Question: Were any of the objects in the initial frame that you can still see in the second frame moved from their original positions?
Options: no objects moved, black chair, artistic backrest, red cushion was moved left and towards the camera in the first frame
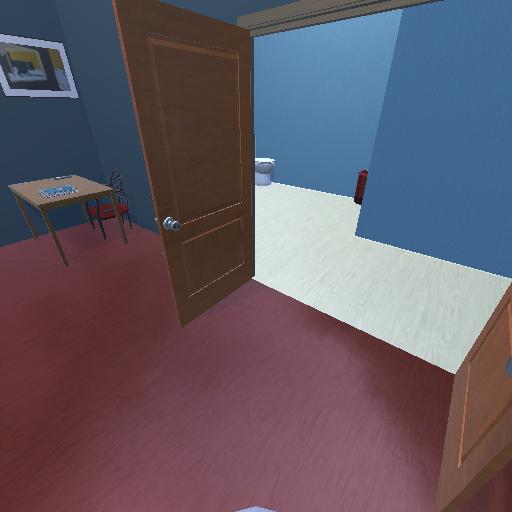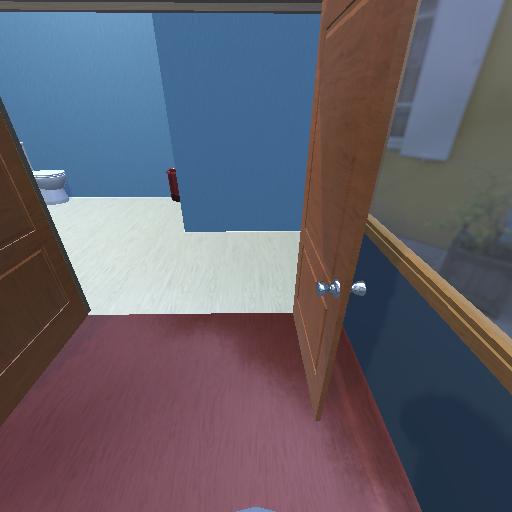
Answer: no objects moved